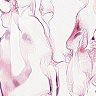
Metastatic tissue present: no